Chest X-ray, AP view. Patient: 48 years old, sex F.
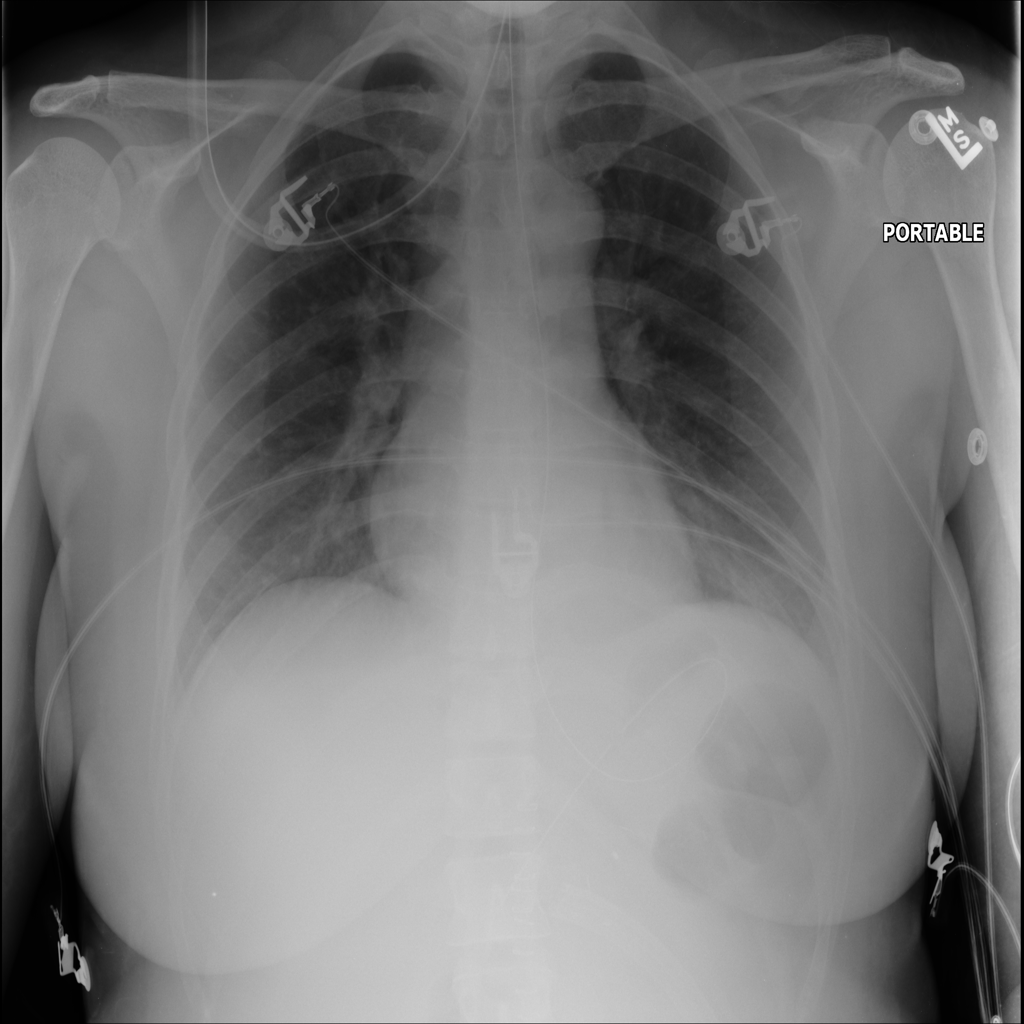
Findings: No Finding